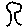
Label: tree